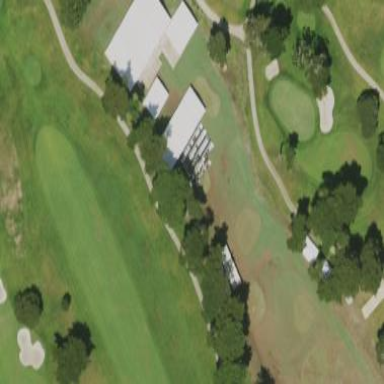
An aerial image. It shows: Grassy area used as driving range for golf.